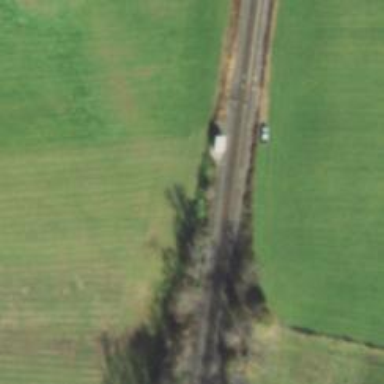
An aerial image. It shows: Outdoor signal box located at the railway.